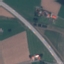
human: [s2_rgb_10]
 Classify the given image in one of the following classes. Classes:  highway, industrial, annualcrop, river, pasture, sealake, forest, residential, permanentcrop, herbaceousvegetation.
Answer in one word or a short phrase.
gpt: Highway